Field crop: maize
Growth stage: 2
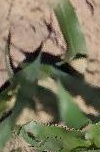
Species: maize